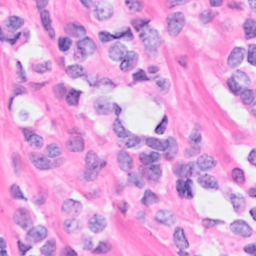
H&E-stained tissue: Breast